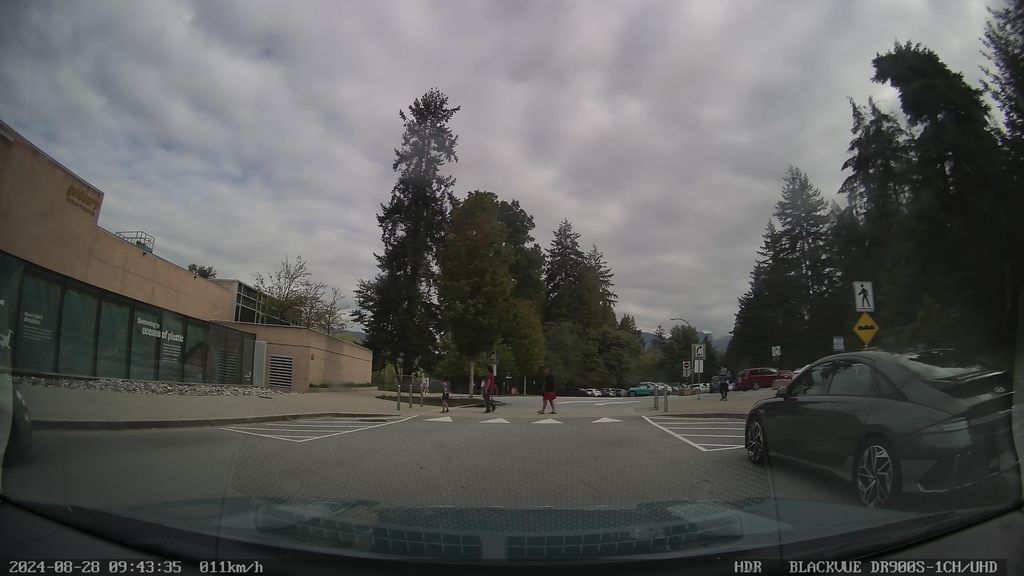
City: vancouver